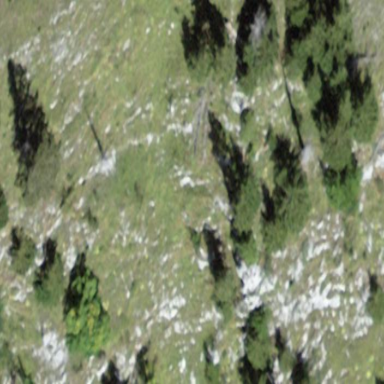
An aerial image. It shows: Patch of scrub vegetation.